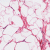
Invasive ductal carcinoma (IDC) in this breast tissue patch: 0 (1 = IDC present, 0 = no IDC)